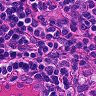
Metastatic tissue present: no